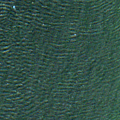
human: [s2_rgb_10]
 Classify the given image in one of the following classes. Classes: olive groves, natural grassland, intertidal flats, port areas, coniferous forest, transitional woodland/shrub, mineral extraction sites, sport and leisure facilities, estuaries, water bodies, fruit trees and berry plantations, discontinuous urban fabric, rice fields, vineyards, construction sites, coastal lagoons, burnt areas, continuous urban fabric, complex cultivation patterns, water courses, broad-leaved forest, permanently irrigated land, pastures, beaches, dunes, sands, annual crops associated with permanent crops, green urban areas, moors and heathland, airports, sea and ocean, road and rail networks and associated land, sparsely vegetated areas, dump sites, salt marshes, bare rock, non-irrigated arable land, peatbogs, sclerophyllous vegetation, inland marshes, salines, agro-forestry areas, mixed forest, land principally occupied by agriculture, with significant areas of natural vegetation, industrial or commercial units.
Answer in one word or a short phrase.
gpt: sea and ocean